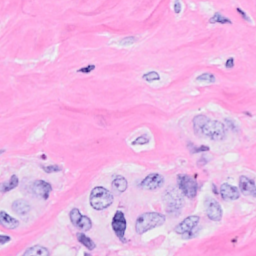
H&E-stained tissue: Breast